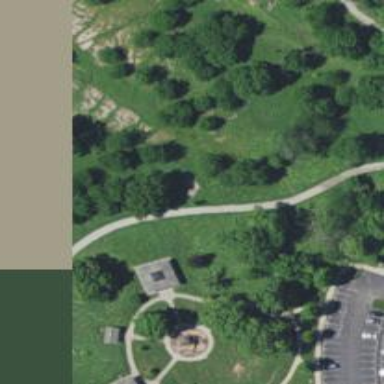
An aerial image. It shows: Disc golf tee area.